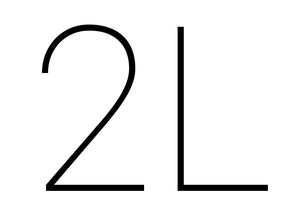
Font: Roboto_Thin